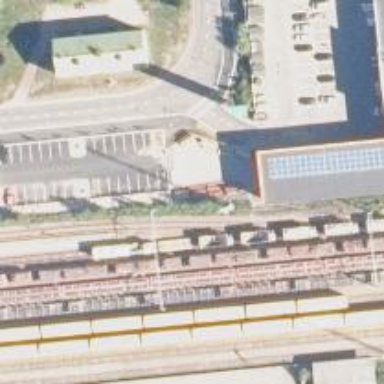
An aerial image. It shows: Siding railway line with electrified contact line for the trains.